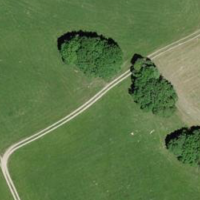
EUNIS habitat code: 52
Species observed at this site:
Hylotelephium telephium